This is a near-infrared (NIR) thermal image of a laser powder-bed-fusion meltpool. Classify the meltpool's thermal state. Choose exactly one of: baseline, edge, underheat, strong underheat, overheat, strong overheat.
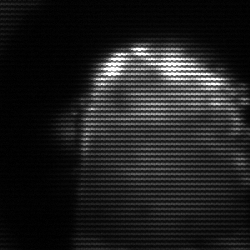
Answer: strong underheat